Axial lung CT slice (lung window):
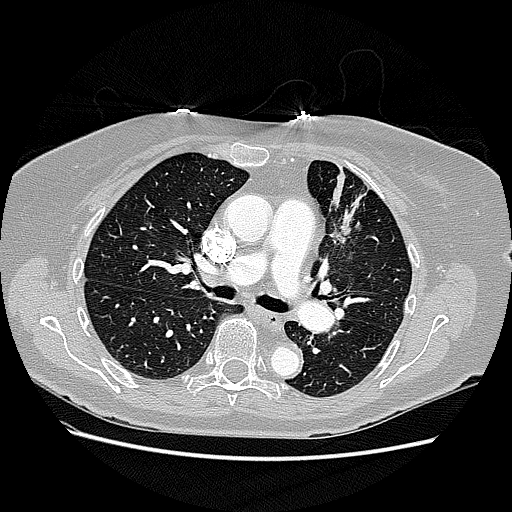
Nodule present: no